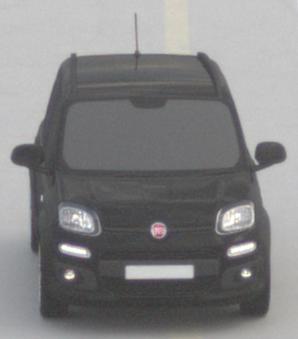
Make: Fiat
Model: Panda 1.2 8V
Detailed model: Panda (312)
Model produced from: 2013/02
Model produced until: 2013/12
Doors: 5
Color: black
Road condition: dry road
Daytime: midday
Contrast: low contrast